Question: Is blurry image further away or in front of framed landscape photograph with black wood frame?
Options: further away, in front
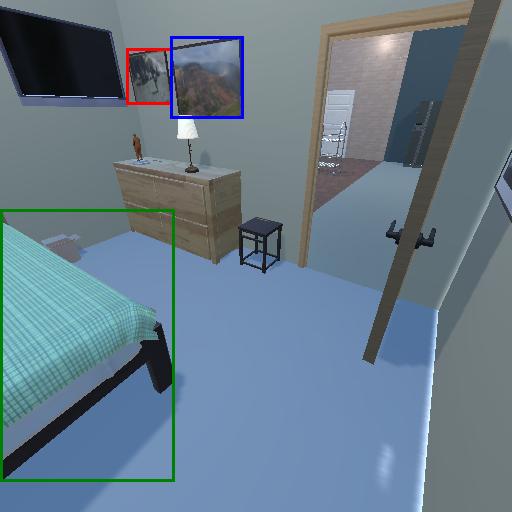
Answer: further away